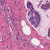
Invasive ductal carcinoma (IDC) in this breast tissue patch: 0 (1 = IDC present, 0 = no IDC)